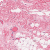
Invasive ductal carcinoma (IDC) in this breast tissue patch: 0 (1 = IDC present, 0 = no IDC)